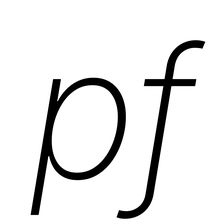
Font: Inter-Italic_ExtraLight_Italic